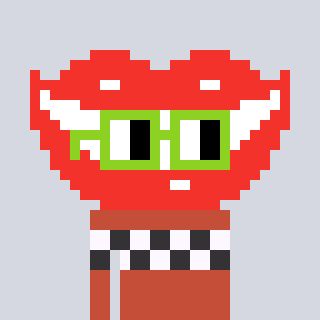
a pixel art character with square light green glasses, a smile-shaped head and a rust-colored body on a cool background